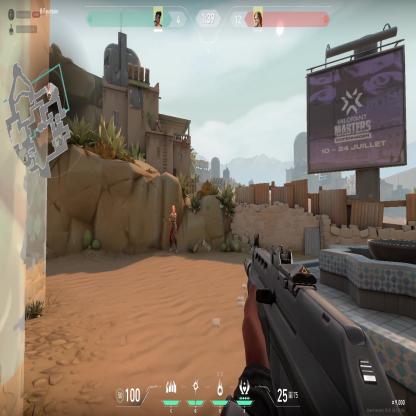
Label: enemy